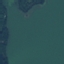
Land use / land cover class: SeaLake